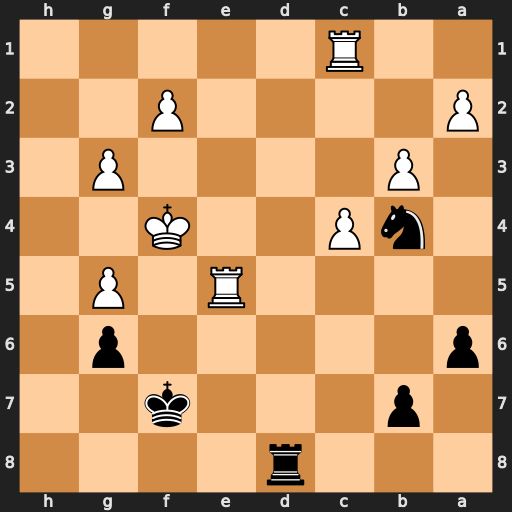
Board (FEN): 3r4/1p3k2/p5p1/4R1P1/1nP2K2/1P4P1/P4P2/2R5
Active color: b
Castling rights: -
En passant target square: -
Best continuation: Nd3+ Ke4 Nxc1